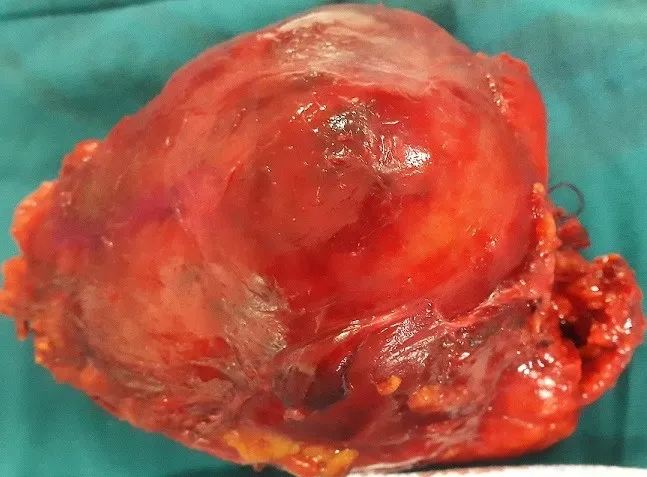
Tumour resected from the body and tail of the pancreas.
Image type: medical_photograph (other_medical_photograph)